Question: Basically, I need help recreating this flow chart in Python. I can't figure out how to get the program to first check a variable against a condition, and then decide what to do. Ultimately it's the multiple if-else statements that are tripping me up.

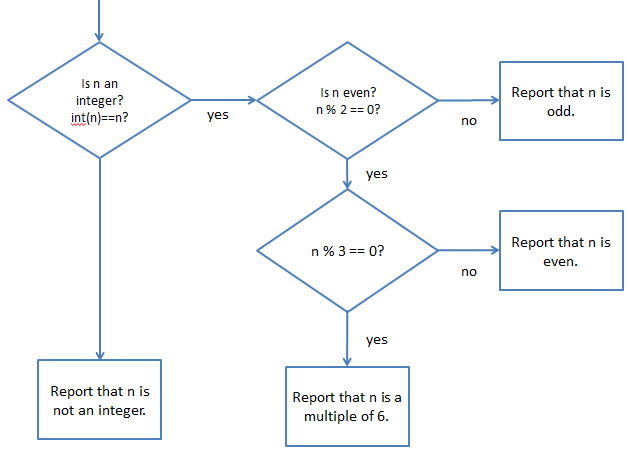
Answer: Your answer is a loop.
From looking at your flow chart, I don't know what the for loop should look like though. But this seems to be what you have to do:
'''
for <condition>: # You're most likely looking for something in the form "for n in range(<number>)", filling in <number>.
if int(n)==n: # See flow chart from here on.
if n%2==0:
if n%3==0:
print "%d is a multiple of 6."%n
else:
print "%d is even."%n
else:
print "%d is odd."%n
else:
print "%s is not an integer."%n
'''